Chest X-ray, PA view. Patient: 43 years old, sex M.
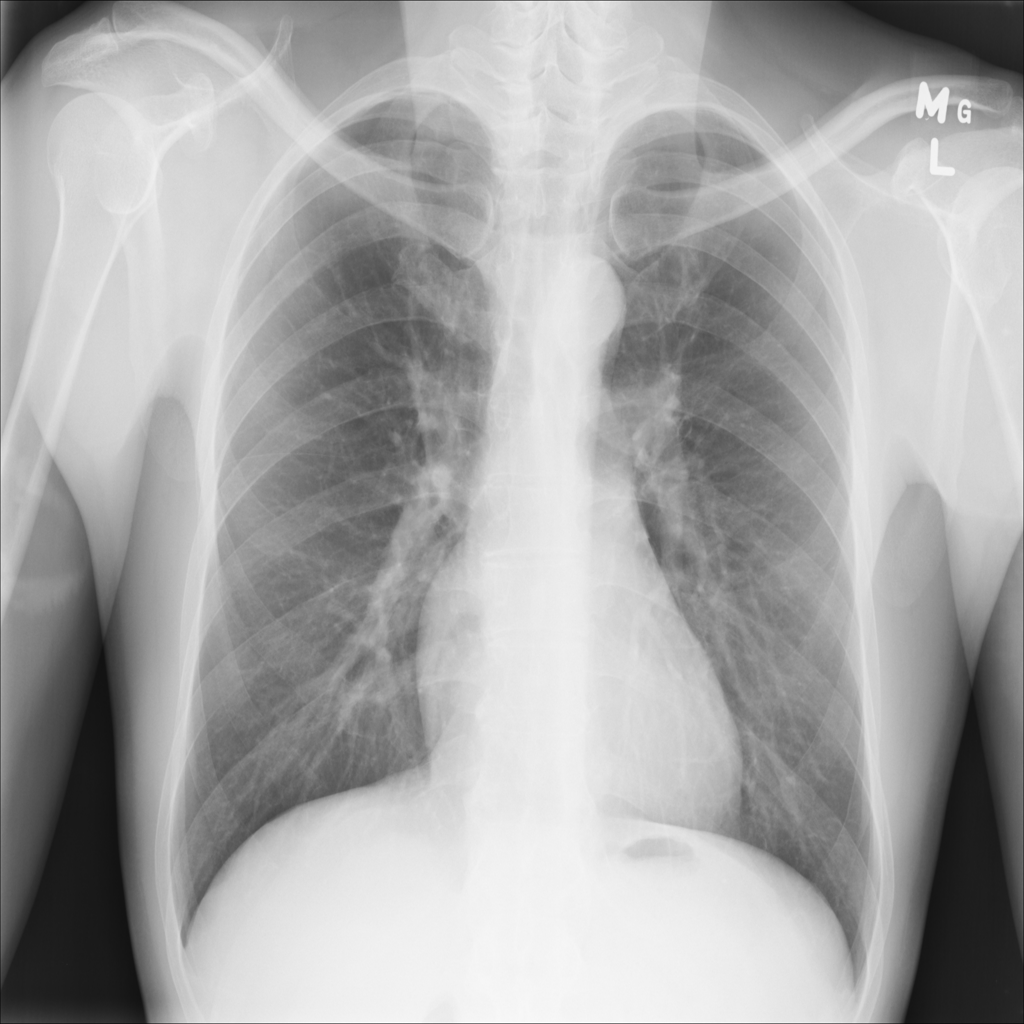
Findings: Infiltration